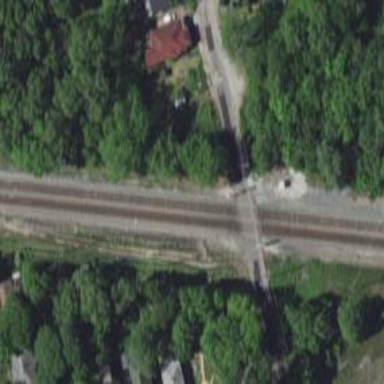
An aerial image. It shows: Level crossing along the railway.